Question: I'm interested in implementing and studying the <URL>.
It's a divide and conquer approach of finding the convex hull of some set of points. I care only about the 2 dimensional case.
I found an interesting handout about this problem <URL>:
The general steps of the algorithm are as follows:
'''
INPUT: A set P of points on the plane.
OUTPUT: The set of points that define the convex hull.
1. Calculate median x-coordinate M of P.
2. Find the bridge segment that crosses the line x = M using the
Prune and Search Technique.
3. Trim the set based on this segment
4. Split P to sets PL, PR and recursively apply the above steps to find
the remaining segments
5. The above steps must be run twice, once for the upper hall and once
for the lower hall. Once you find both, you have the convex hull.
'''
can be found in O(N). It's very trivial, especially in C++ you can just use 'nth_element' with a specified comparator
can also be found in O(N). If the segment that you found is defined by points 'p1' and 'p2' then you just need to ignore each point 'p' where 'p1.x <= p.x <= p2.x'
is just the direct result of
two recursive calls on the two subsets that you just found
In order to achieve the 'O(nlogn)' complexity from this divide and conquer algorithm. We need step to also take 'O(n)'.
According to the handout, this step can be solved with linear programming and since we are working on the plane, linear time can be achieved.
Now, the handout goes to explain part in more detail, here are the steps.

I understand every step except (3) and (4).
(3). What is 'b'? I guess it doesn't matter. Since you have found the slope 'm' and then proceed to find the supporting line for set P. B is something that you are looking for.
(4). what is the supporting line for set P and how to find it efficiently?
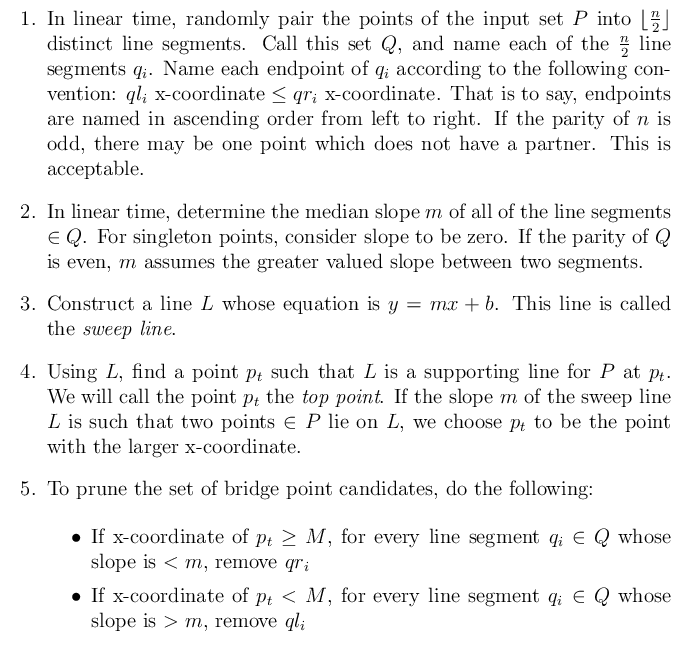
Answer: Given a slope and a point, there exists a unique line with that slope through that point. Let the slope be m and the point be (px, py). Then solve for b in the equation py = m px + b (i.e., b = py - m px); the line has the equation y = m x + b. What you're supposed to do in steps (3) and (4) is to compute b for each point and take p_t to be the point having maximum b (breaking ties by maximum x-coordinate). This line is a supporting line of the convex hull because it contains one of the vertices and has all of the vertices (improperly) to one side (in this case, not above it).